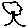
Label: tree